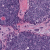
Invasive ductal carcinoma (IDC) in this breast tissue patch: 0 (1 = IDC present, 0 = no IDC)